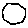
Label: hexagon